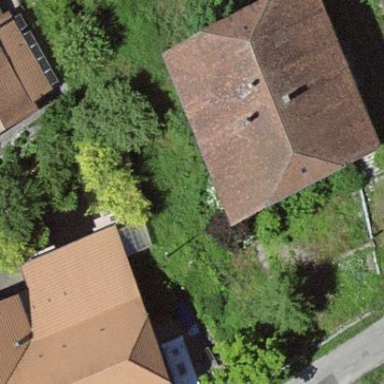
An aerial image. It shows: Residential building.